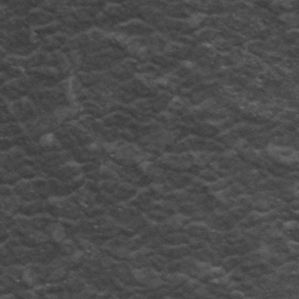
Label: frost